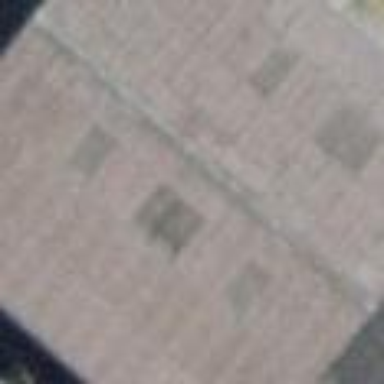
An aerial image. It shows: Barn.